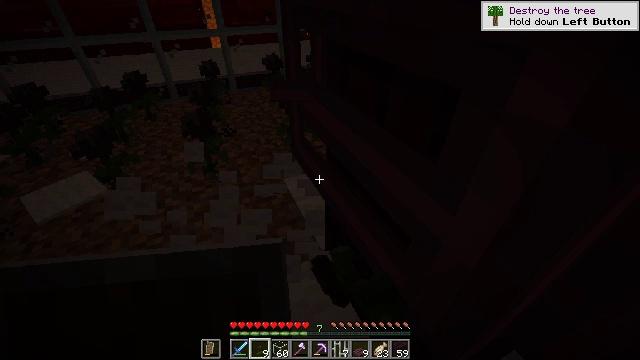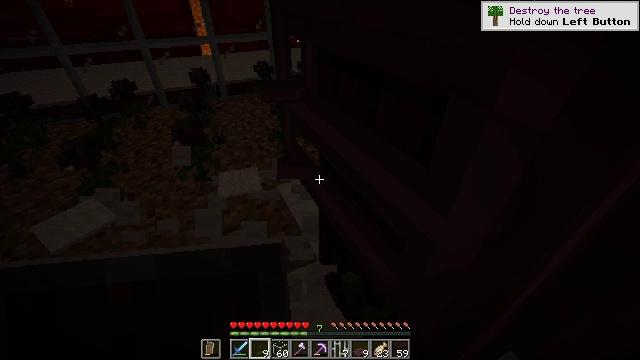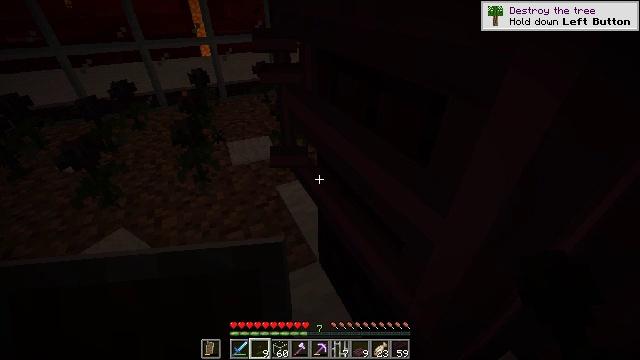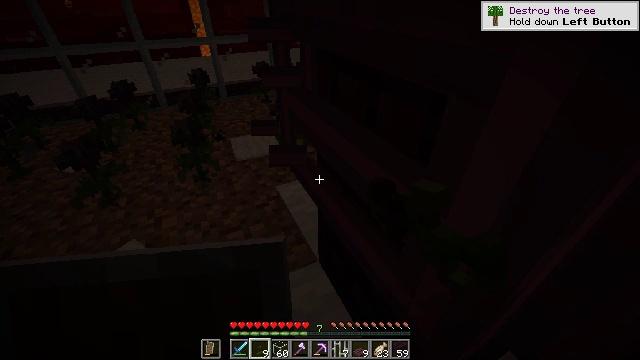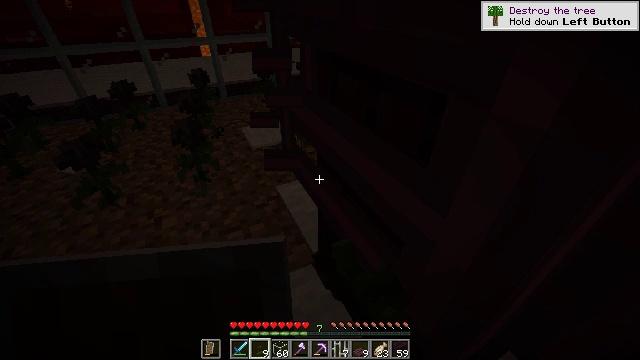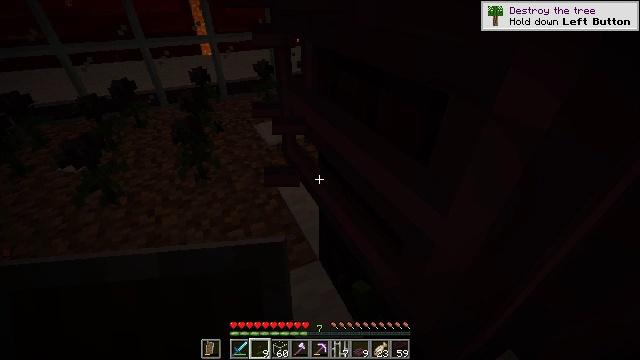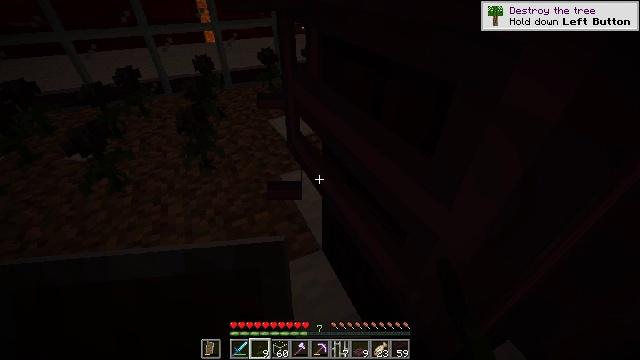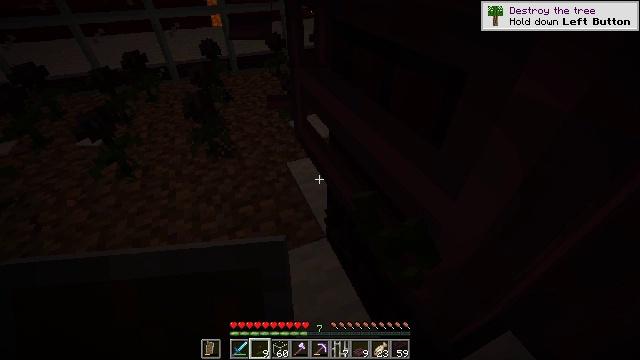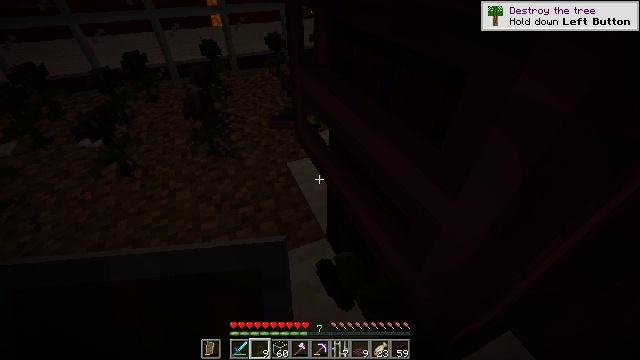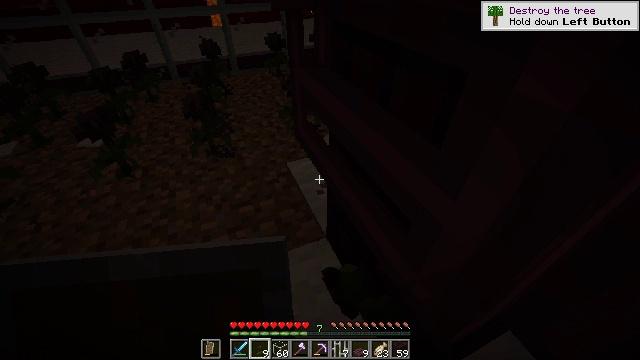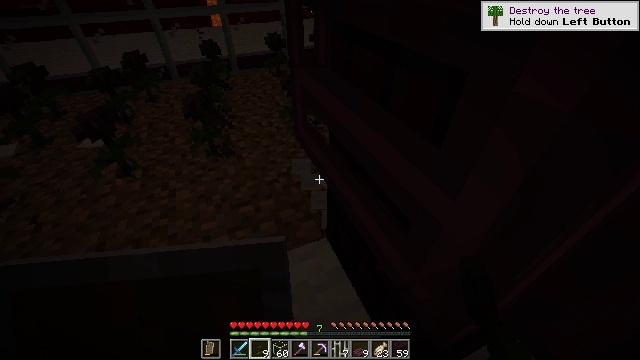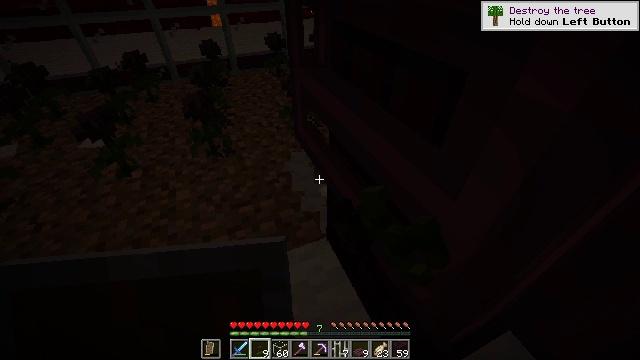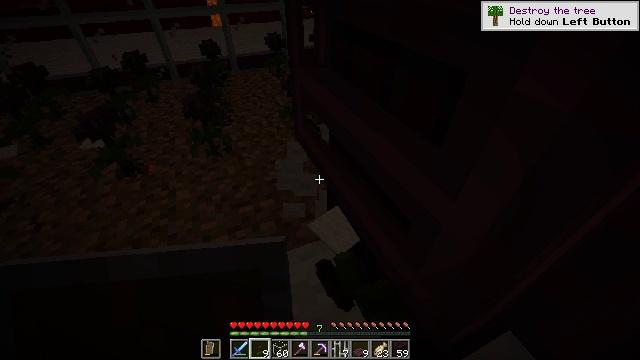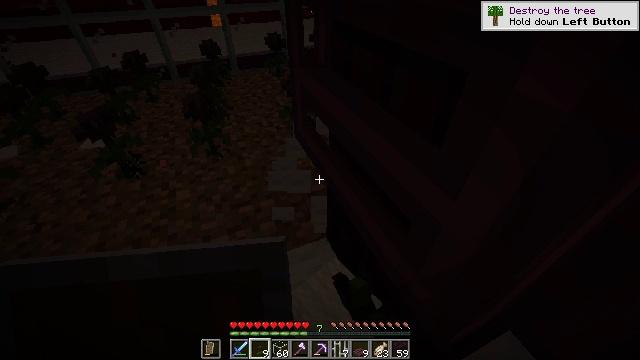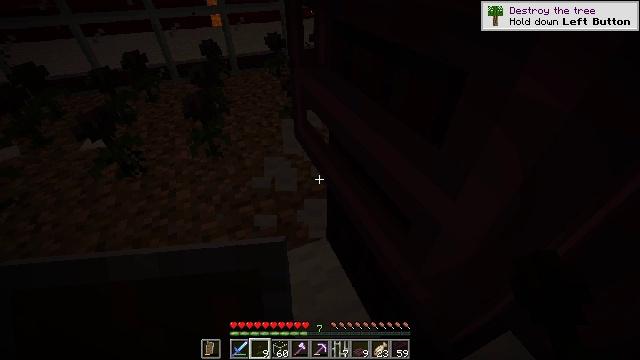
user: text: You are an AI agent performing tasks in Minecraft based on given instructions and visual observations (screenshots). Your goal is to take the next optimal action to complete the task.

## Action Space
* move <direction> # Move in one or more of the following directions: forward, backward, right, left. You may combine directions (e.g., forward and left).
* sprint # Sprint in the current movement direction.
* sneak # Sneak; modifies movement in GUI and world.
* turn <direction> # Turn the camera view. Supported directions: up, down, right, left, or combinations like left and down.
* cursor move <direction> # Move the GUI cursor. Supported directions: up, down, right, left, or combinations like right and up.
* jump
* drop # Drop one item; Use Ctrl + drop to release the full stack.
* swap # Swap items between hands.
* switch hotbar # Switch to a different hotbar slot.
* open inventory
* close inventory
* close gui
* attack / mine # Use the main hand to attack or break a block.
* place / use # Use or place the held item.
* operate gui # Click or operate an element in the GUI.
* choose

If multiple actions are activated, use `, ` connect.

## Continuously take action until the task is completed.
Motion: motion action
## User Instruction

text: Remove the white carpet from the floor.
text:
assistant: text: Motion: turn right and up, attack / mine
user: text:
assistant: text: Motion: attack / mine
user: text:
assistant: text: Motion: attack / mine
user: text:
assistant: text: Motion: attack / mine
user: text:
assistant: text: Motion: attack / mine
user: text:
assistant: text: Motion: turn left and down, attack / mine
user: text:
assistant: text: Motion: turn left and down, attack / mine
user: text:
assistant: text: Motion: attack / mine
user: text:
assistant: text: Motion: attack / mine
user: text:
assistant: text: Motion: attack / mine
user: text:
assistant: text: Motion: attack / mine
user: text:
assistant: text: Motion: attack / mine
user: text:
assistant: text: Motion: attack / mine
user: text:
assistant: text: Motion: attack / mine
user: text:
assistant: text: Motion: attack / mine